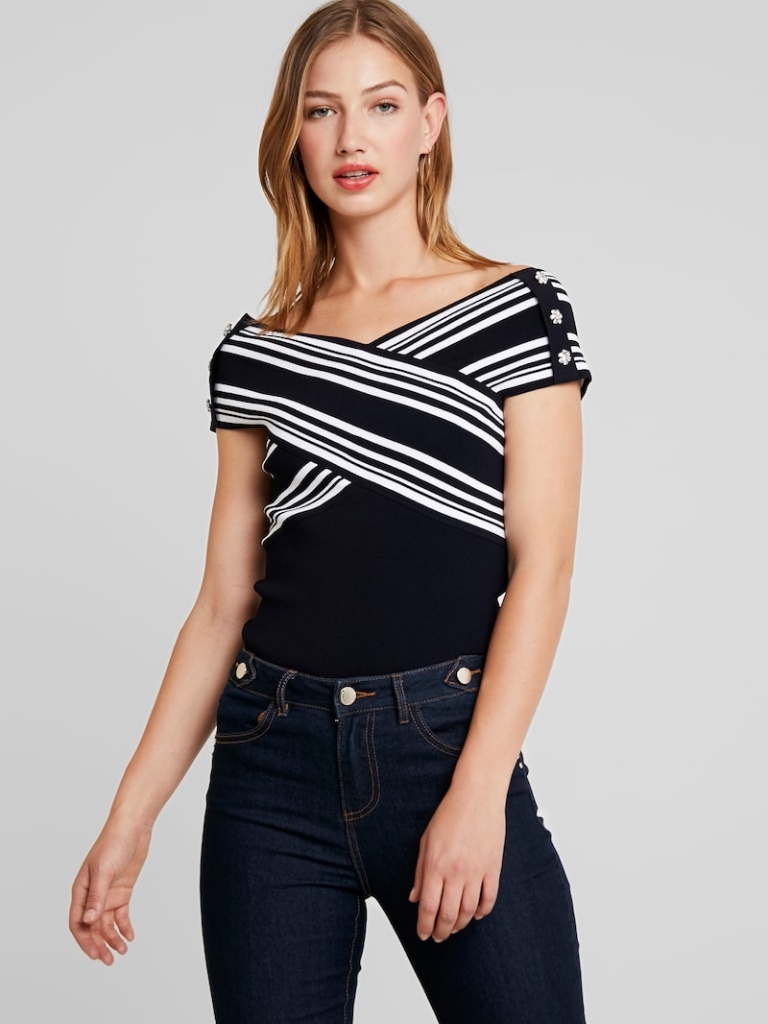
knit tight short sleeve hip length Fully Tucked in off-shoulder top